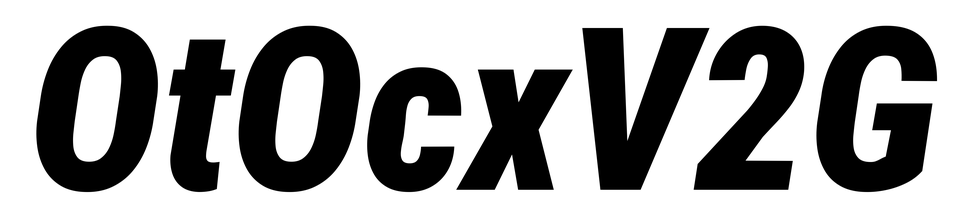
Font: Roboto-Italic_Condensed_Black_Italic